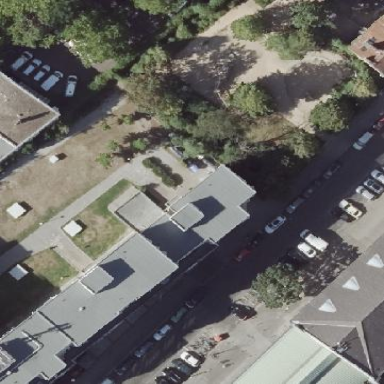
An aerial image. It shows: Apartment building with grey roof.